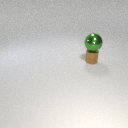
small brown metal cylinder below large green metal sphere